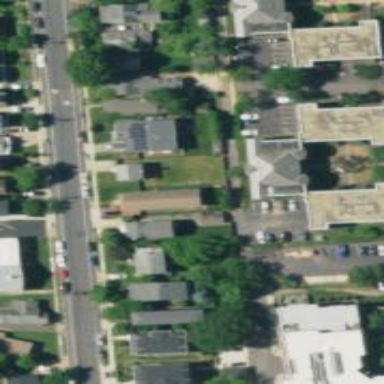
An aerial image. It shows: Alleyway designated as service road.